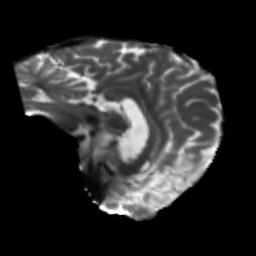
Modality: T2w
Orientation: sagittal
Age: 66
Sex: male
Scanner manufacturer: siemens
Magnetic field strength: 3 T
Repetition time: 5.47 s
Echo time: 0.0854 s